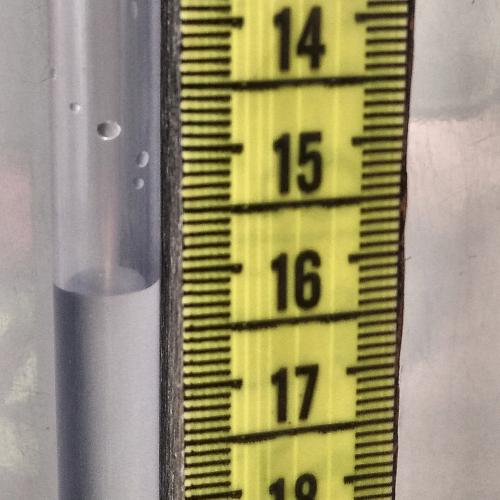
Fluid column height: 16.1 cm